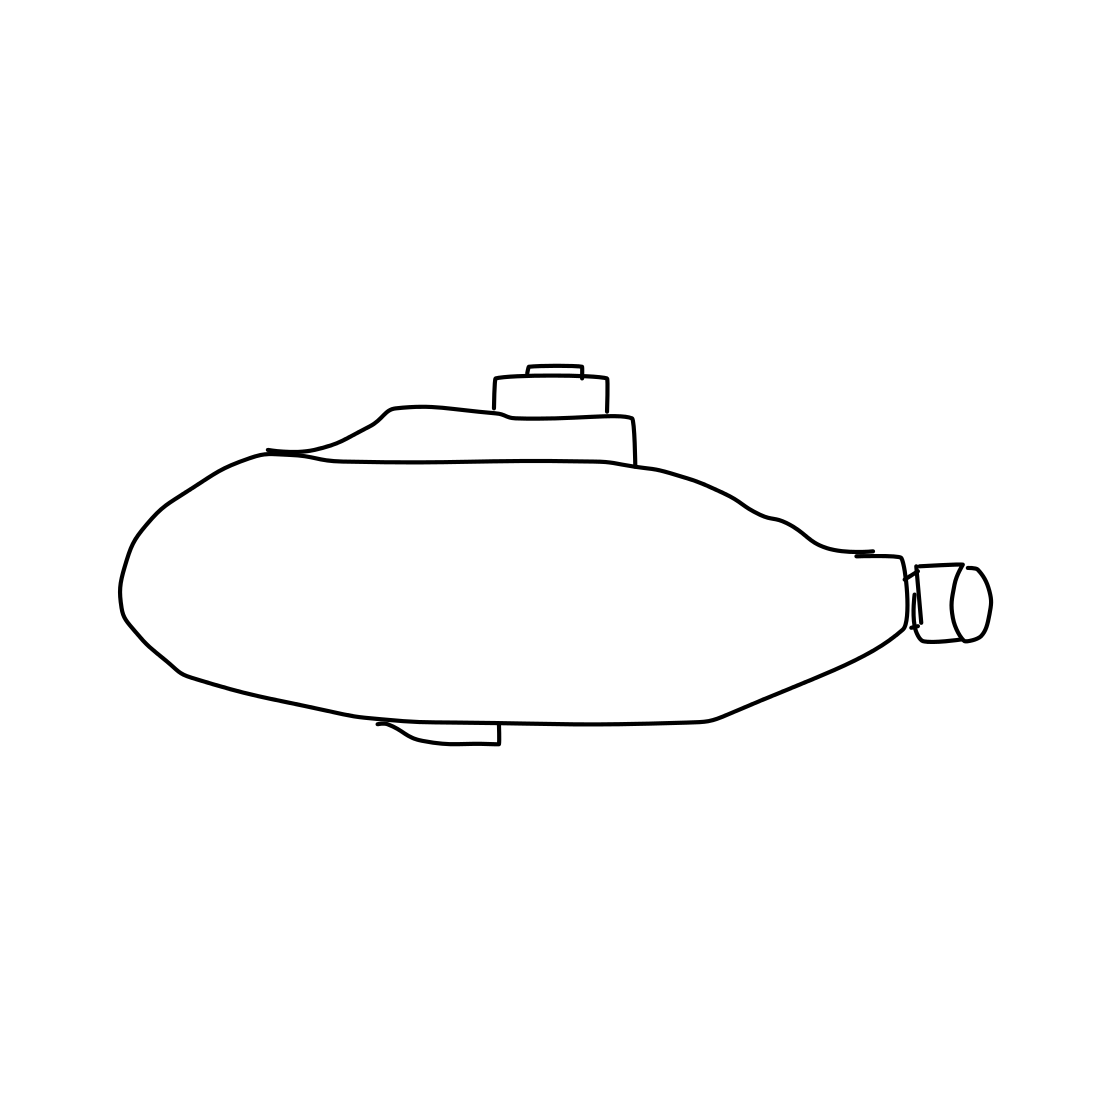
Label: submarine